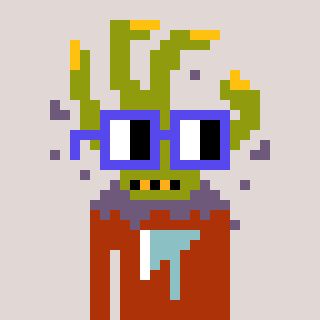
a pixel art character with square blue glasses, a zombie-hand-shaped head and a hotbrown-colored body on a warm background